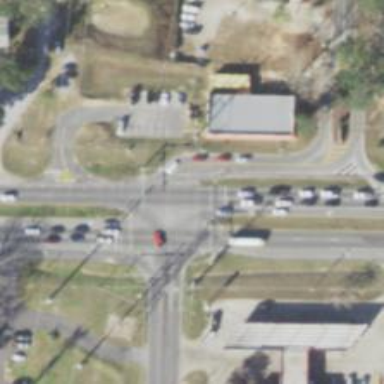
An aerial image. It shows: Marked road crossing.